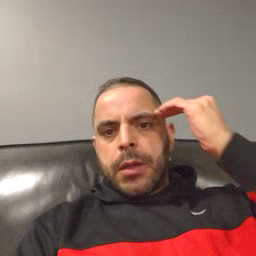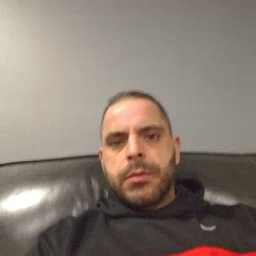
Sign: head